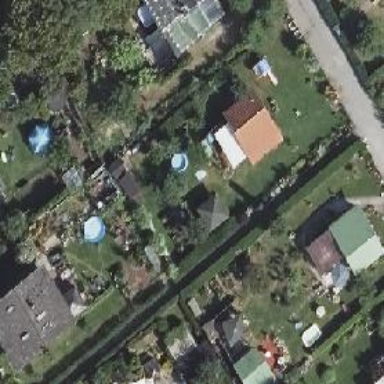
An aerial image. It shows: Plot within allotments.